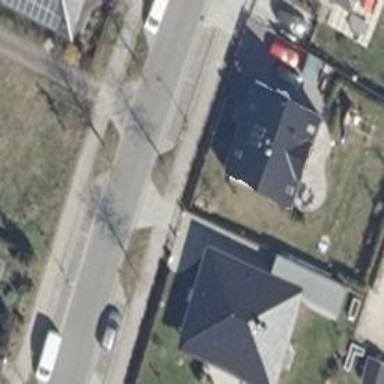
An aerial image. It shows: Residential road with paved surface. There are sidewalks on both sides of the road.